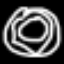
Label: donut